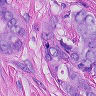
Metastatic tissue present: yes